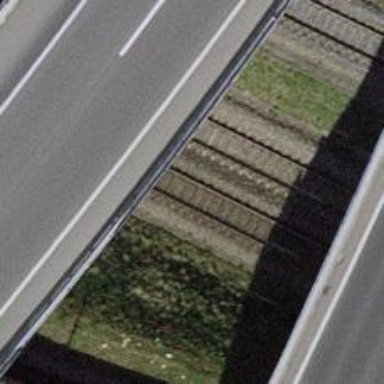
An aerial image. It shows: Railway track with contact lines for electrification.